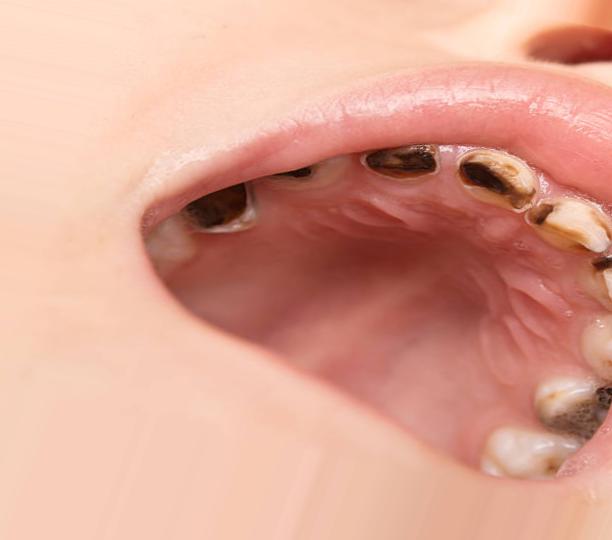
Condition: Caries